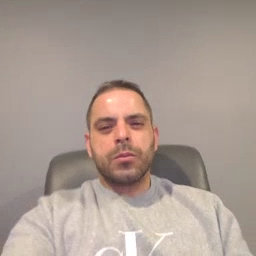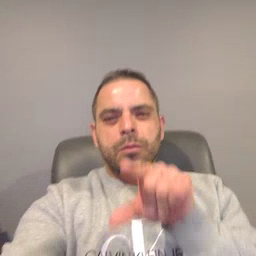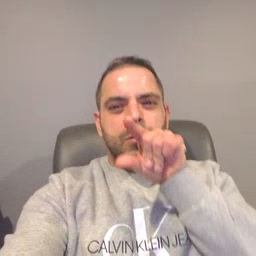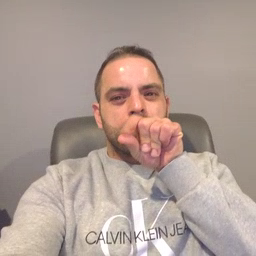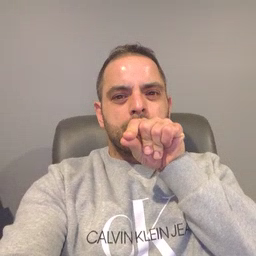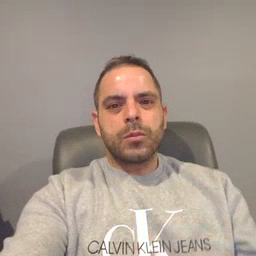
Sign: bird